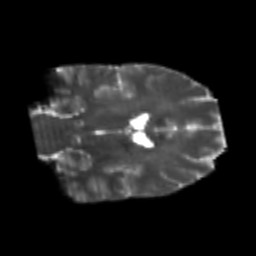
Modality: T2w
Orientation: coronal
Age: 25
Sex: male
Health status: healthy
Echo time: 0.074 s